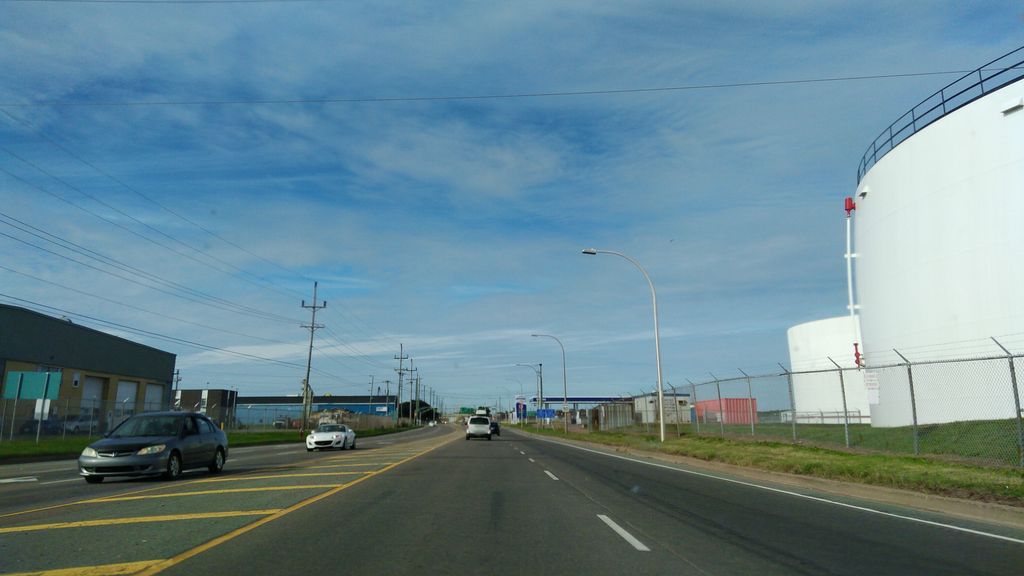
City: charlottetown